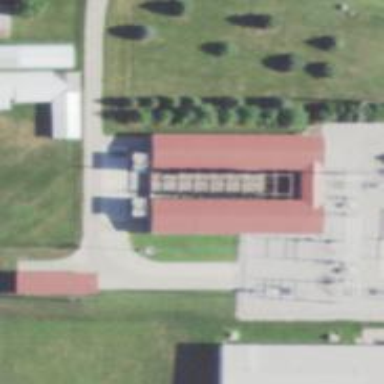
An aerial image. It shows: Generator for power supply.